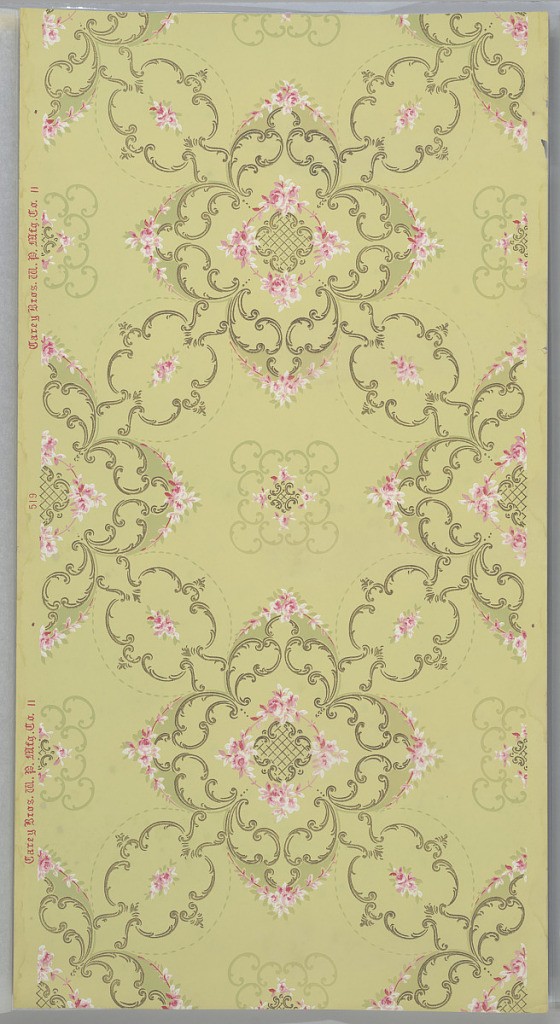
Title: Ceiling paper
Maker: Carey Bros. W.P. Mfg. Co., Philadelphia, Pennsylvania, founded 1882
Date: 1905–1915
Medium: Machine-printed paper
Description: On tan ground, treillage in scrolls with large floral and scroll motifs at interstices composed of pink and white flowers.